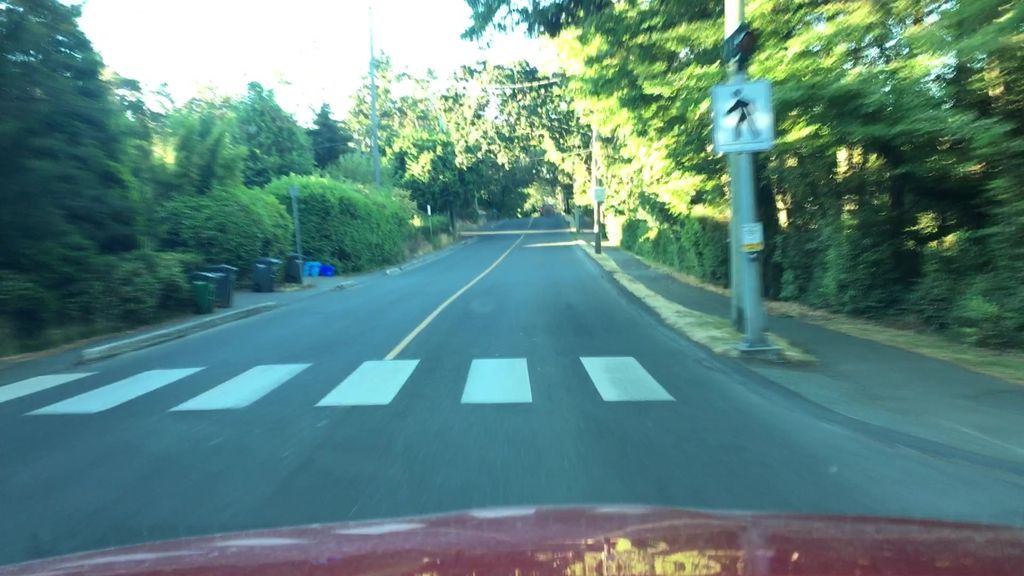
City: victoria